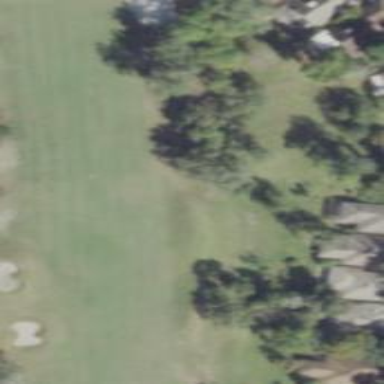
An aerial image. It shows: Golf fairway surrounded by grass.